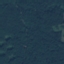
Land use / land cover: Forest